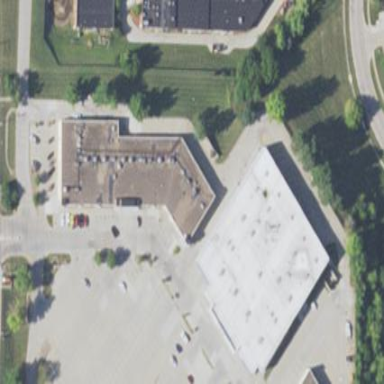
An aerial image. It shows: Retail building.